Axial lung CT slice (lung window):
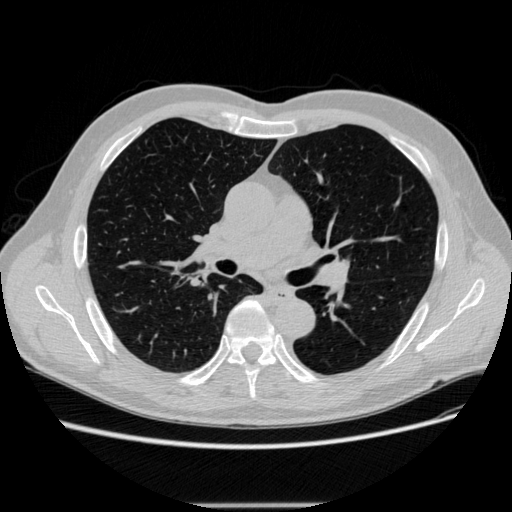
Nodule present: no